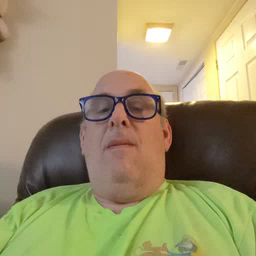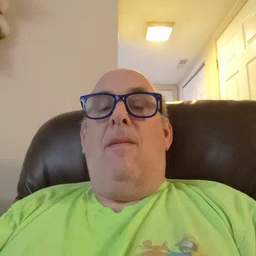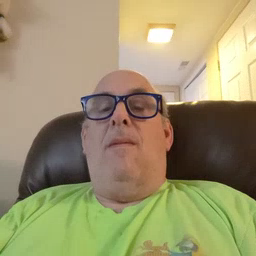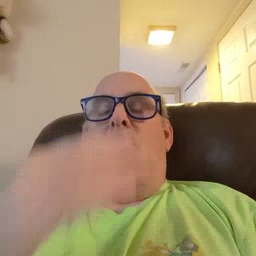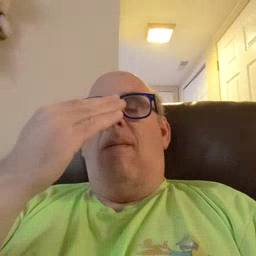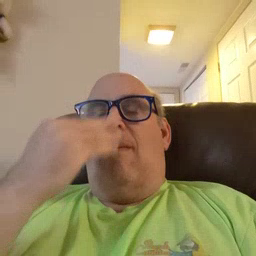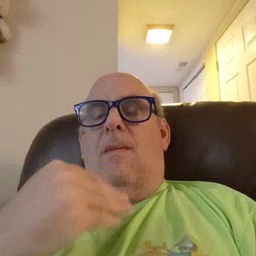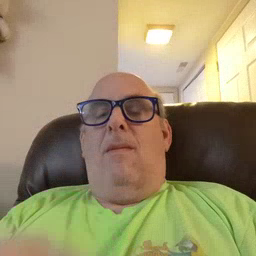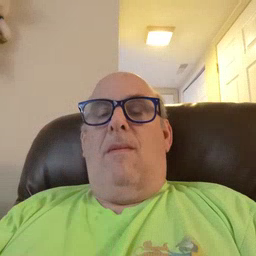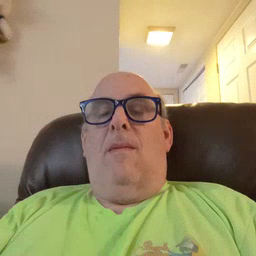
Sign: sleep